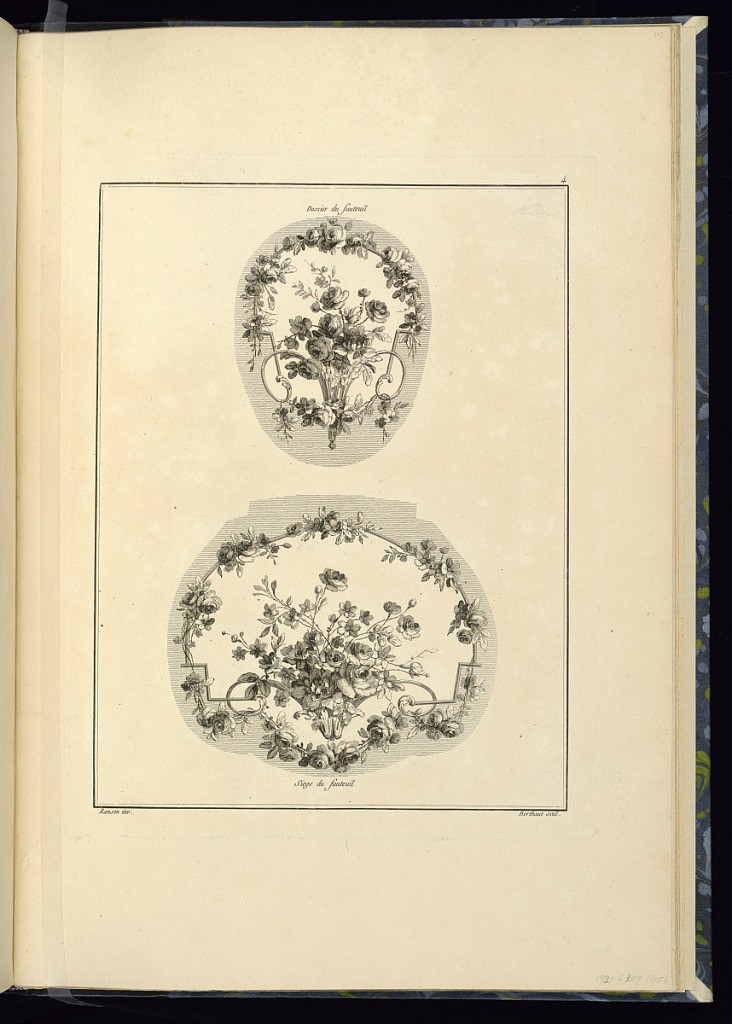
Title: Designs for Armchair Covers (Back and Seat)
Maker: Pierre Ranson, French, 1736–1786
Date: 1778
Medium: Etching on laid paper
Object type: Print
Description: Designs for upholstered armchair covers (for the back and seat) featuring floral motifs, festoons of flowers, foliate branches, and scrolling acanthus leaves (rinceaux). Each design is labelled, the plate is numbered and signed.